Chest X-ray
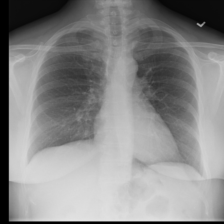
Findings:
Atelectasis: negative
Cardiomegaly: negative
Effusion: negative
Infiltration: negative
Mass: negative
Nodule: negative
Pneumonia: negative
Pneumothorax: negative
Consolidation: negative
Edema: negative
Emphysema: negative
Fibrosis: negative
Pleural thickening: negative
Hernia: negative